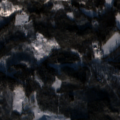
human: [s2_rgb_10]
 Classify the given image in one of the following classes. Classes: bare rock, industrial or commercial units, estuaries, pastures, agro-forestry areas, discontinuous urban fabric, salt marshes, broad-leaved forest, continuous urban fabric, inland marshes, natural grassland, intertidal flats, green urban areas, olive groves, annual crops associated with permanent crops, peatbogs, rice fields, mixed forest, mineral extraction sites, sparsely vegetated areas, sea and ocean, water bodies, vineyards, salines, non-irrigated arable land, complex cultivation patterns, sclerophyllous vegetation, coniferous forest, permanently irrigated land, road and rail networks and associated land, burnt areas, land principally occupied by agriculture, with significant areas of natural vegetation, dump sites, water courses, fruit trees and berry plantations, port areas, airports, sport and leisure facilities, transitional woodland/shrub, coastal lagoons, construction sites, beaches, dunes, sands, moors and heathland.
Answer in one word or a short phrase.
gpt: coniferous forest, mixed forest, transitional woodland/shrub